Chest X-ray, PA view. Patient: 70 years old, sex M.
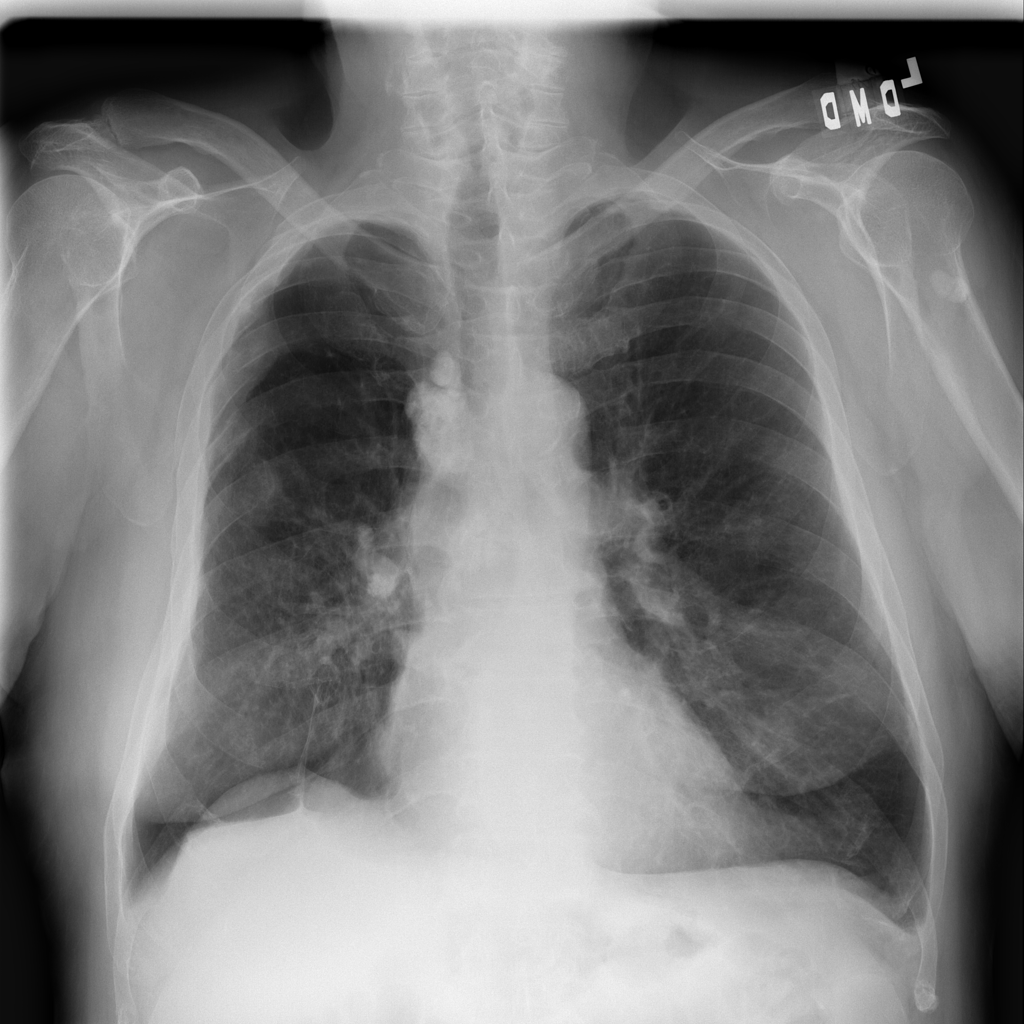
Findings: Edema